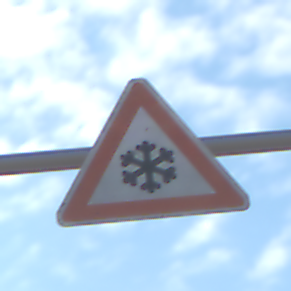
Verkehrszeichen: SchneeOderEisglaette
Umgebung: Outdoor, Suburban
Tageszeit: Midday
Wetter: PartlyCloudy
Licht: Natural
Jahreszeit: NotSpecified
Kontrast: HighContrast